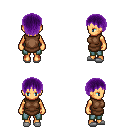
a pixel art fantasy rpg character, female body template, human, tanned skin, brown tunic, teal pants, purple plain hairstyle, white slippers, four views (front, back, left, right), 2x2 character sprite sheet, small pixel art, hard edges, no anti-aliasing